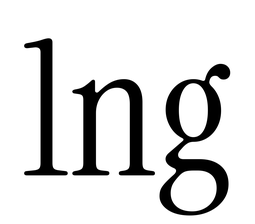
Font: InstrumentSerif-Regular